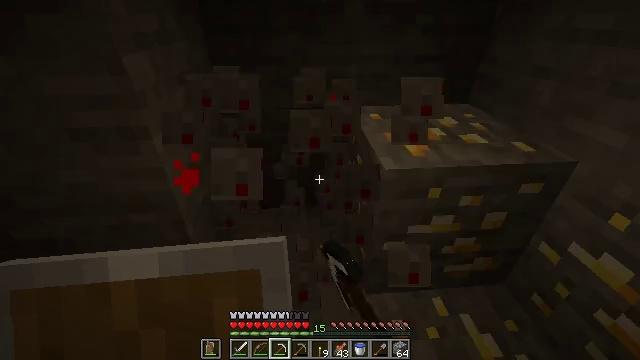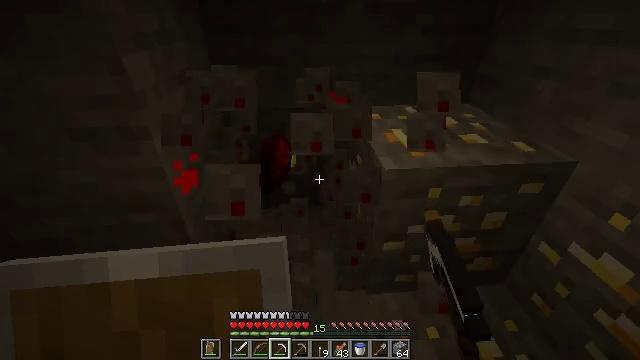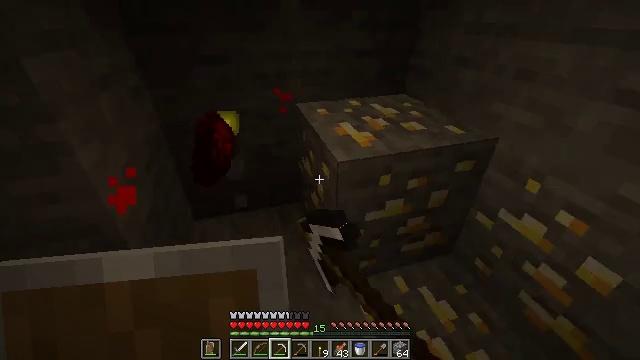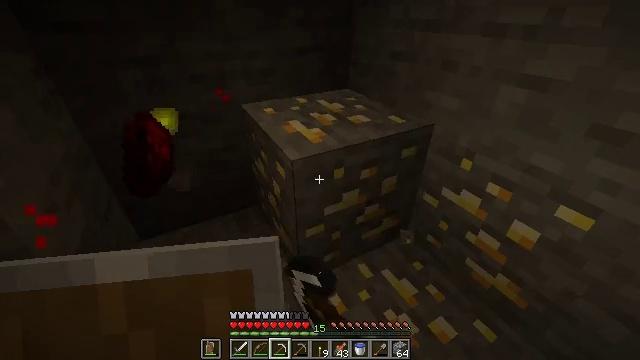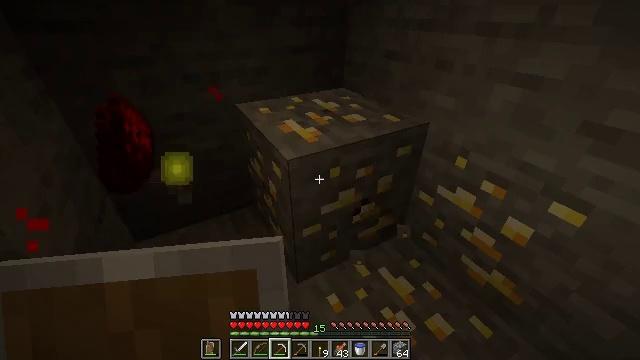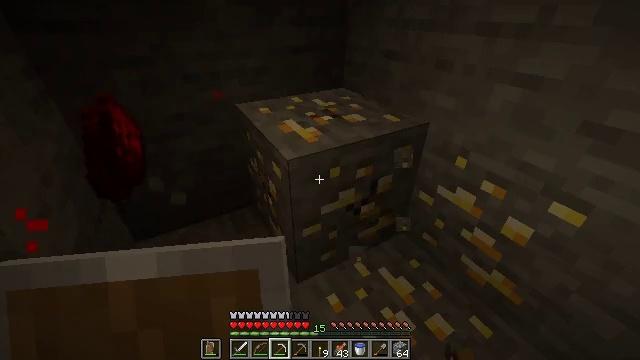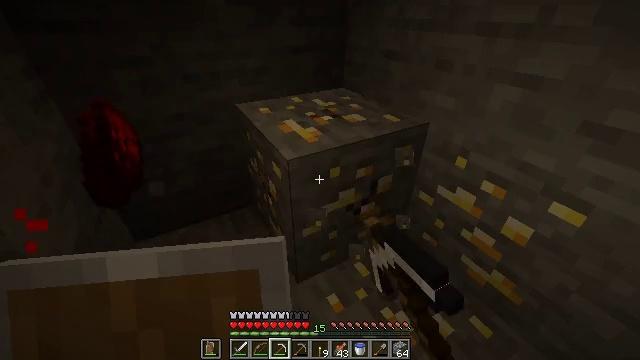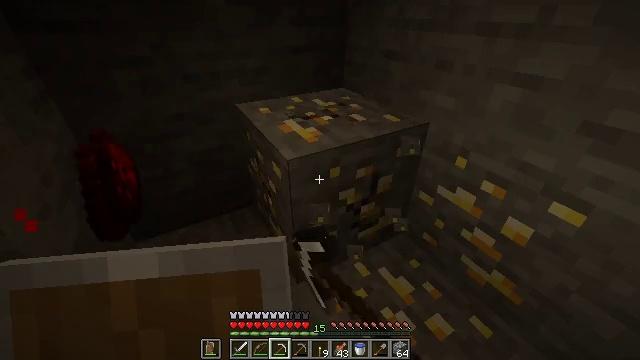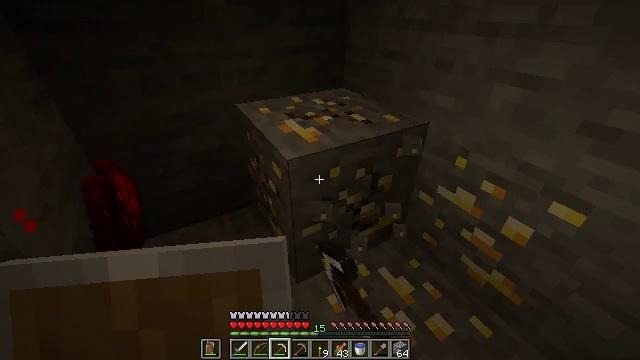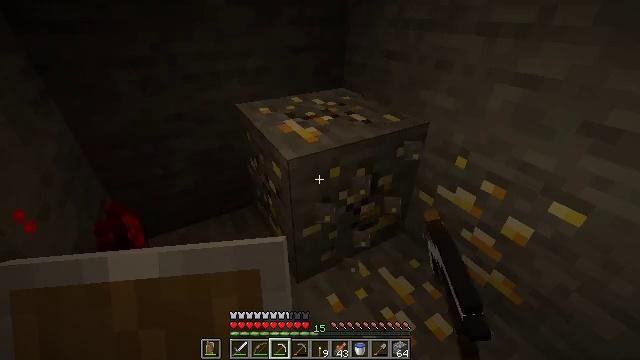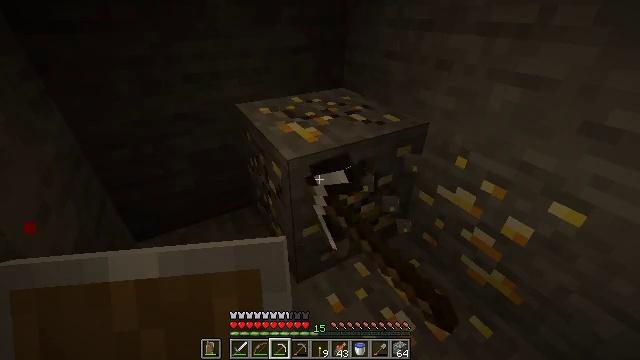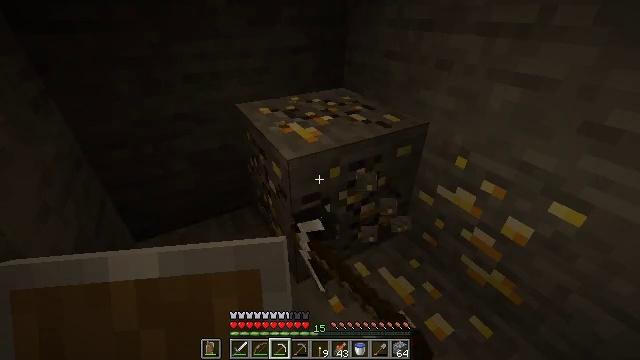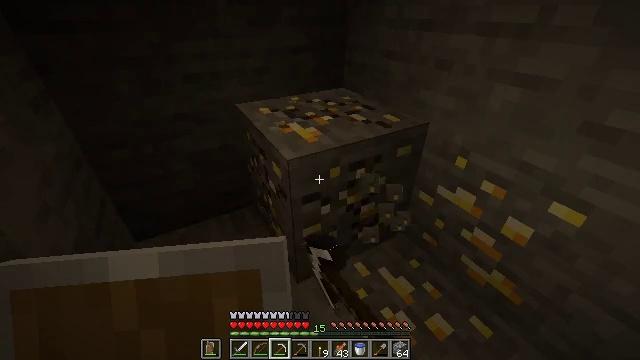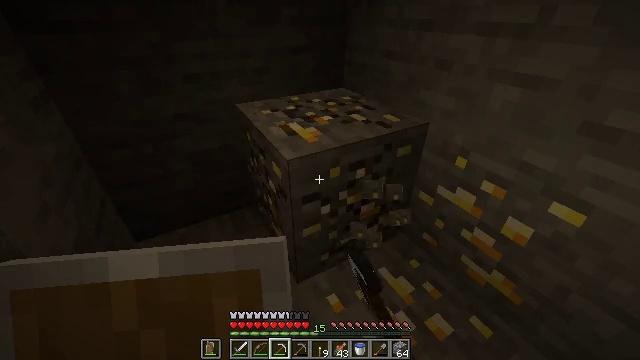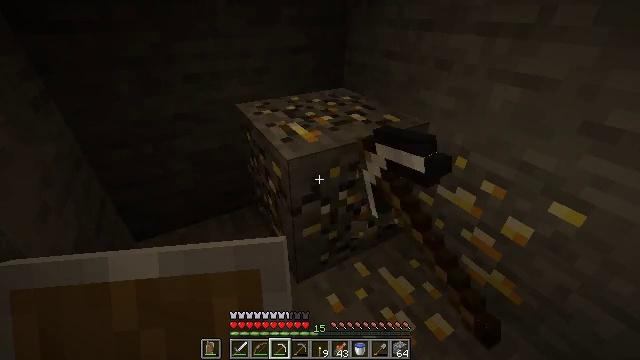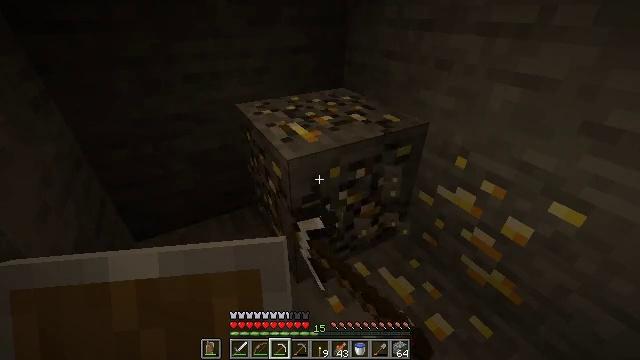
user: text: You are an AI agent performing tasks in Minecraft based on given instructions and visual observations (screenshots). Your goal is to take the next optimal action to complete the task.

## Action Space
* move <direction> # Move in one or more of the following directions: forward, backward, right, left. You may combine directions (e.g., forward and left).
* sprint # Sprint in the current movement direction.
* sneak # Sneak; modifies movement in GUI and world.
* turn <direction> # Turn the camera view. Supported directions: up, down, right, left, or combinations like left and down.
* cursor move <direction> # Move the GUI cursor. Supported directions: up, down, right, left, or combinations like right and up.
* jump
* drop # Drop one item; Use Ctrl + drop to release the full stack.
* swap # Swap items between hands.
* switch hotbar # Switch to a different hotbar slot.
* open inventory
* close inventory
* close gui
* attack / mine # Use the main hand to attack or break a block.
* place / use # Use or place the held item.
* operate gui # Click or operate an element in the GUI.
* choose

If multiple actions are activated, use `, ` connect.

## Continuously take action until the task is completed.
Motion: motion action
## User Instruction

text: Find and mine the gold ore.
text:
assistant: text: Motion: attack / mine
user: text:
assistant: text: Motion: turn right, attack / mine
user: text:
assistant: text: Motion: turn right, attack / mine
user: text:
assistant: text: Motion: turn right, attack / mine
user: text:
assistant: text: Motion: attack / mine
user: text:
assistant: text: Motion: attack / mine
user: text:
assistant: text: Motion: attack / mine
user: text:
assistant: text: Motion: attack / mine
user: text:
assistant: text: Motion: attack / mine
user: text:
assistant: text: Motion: attack / mine
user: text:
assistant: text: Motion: attack / mine
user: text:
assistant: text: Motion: attack / mine
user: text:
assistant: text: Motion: attack / mine
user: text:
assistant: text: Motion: attack / mine
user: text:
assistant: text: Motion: attack / mine
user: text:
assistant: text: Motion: attack / mine
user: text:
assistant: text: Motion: attack / mine
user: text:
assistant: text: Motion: attack / mine
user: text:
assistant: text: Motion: attack / mine
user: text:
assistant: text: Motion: attack / mine
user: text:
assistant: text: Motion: attack / mine
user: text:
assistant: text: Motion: attack / mine
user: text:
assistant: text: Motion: turn right and down, attack / mine
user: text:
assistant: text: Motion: turn right and down, attack / mine
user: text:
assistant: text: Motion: turn right and down, attack / mine
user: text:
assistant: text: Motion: attack / mine
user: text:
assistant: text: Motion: attack / mine
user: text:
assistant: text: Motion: attack / mine
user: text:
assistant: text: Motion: attack / mine
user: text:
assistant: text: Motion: attack / mine